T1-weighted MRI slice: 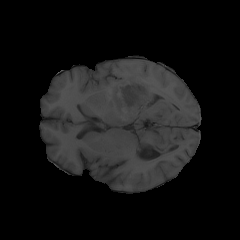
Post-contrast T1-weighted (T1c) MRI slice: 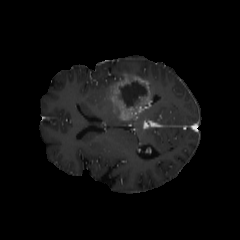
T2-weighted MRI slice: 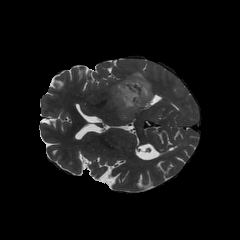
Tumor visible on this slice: yes